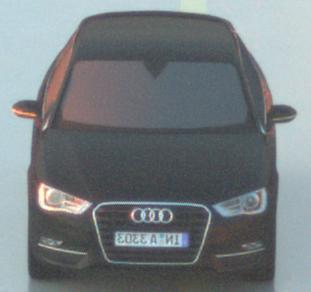
Make: Audi
Model: A3 1.2 TFSI
Detailed model: A3 (8V)
Model produced from: 2013/02
Model produced until: 2014/05
Doors: 3
Color: black
Road condition: wet road
Daytime: sunrise or sunset
Contrast: medium contrast